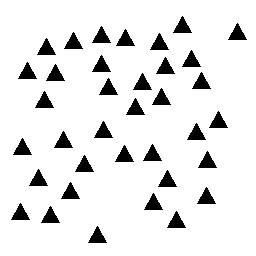
Squares: 0
Triangles: 36
Stars: 0
Total shapes: 36